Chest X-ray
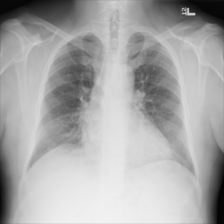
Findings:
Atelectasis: negative
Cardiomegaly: negative
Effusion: negative
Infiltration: negative
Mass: negative
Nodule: negative
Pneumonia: negative
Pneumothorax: negative
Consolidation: negative
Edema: negative
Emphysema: negative
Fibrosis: negative
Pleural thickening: negative
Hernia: negative